Field crop: maize
Growth stage: 2
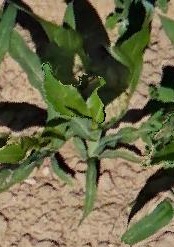
Species: maize